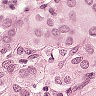
Metastatic tissue present: yes